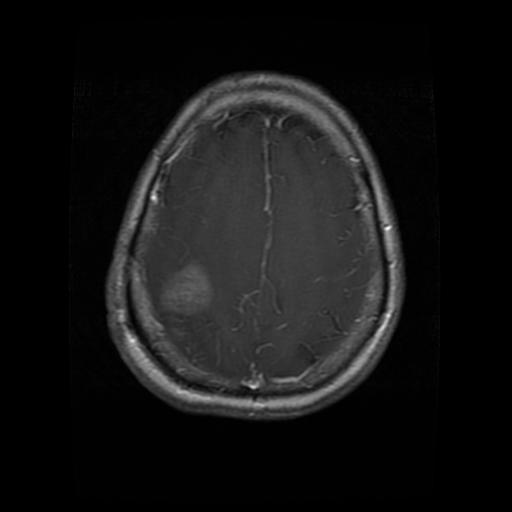
Label: glioma